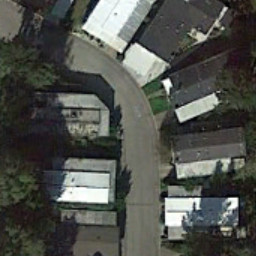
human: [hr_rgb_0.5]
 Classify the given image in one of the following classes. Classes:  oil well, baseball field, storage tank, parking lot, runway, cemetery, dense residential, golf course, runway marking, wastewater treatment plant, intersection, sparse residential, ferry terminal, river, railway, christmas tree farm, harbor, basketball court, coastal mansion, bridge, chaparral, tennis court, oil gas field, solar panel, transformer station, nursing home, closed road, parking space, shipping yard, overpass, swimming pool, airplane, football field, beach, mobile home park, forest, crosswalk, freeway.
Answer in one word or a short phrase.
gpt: mobile home park